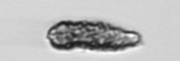
Label: Pseudochattonella_farcimen